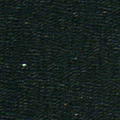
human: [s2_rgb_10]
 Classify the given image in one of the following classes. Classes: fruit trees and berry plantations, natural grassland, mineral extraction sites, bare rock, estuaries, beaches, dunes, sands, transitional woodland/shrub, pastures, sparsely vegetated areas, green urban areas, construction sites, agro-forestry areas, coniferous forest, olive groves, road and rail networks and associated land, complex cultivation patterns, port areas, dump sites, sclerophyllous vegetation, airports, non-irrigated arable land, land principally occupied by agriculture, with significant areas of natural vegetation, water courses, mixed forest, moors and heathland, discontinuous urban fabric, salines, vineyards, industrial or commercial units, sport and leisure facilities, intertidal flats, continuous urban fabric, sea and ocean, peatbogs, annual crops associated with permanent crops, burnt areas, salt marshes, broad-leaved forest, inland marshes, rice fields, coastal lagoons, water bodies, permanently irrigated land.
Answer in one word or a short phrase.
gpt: sea and ocean